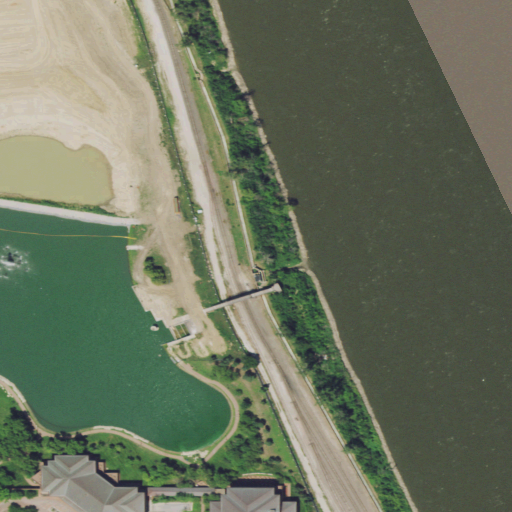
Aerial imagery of levee in Nebraska named Omaha Levee Unit containing open water, low intensity development, medium intensity development, barren land, high intensity development, open development, and herbaceous wetlands